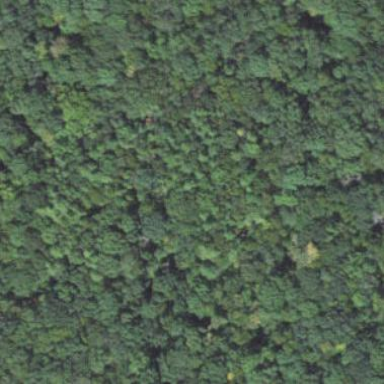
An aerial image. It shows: Woodland consisting mainly of needle-leaved trees.